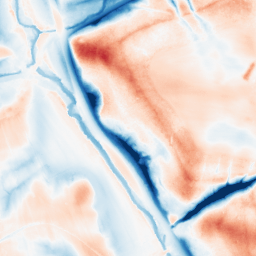
Category: edge_preserving
Decomposition family: guided
Decomposition parameters: radius: 16
eps: 1
Upsampling method: bspline
Upsampling parameters: scale: 4
Upsampling scale: 4